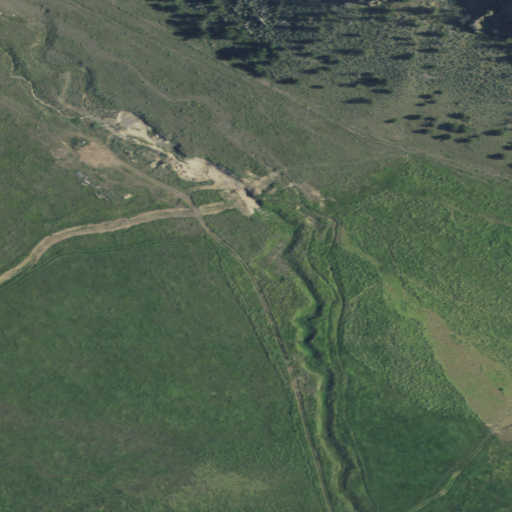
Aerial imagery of valley in Wyoming named Painter Gulch containing shrub and evergreen forest